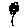
Label: flower